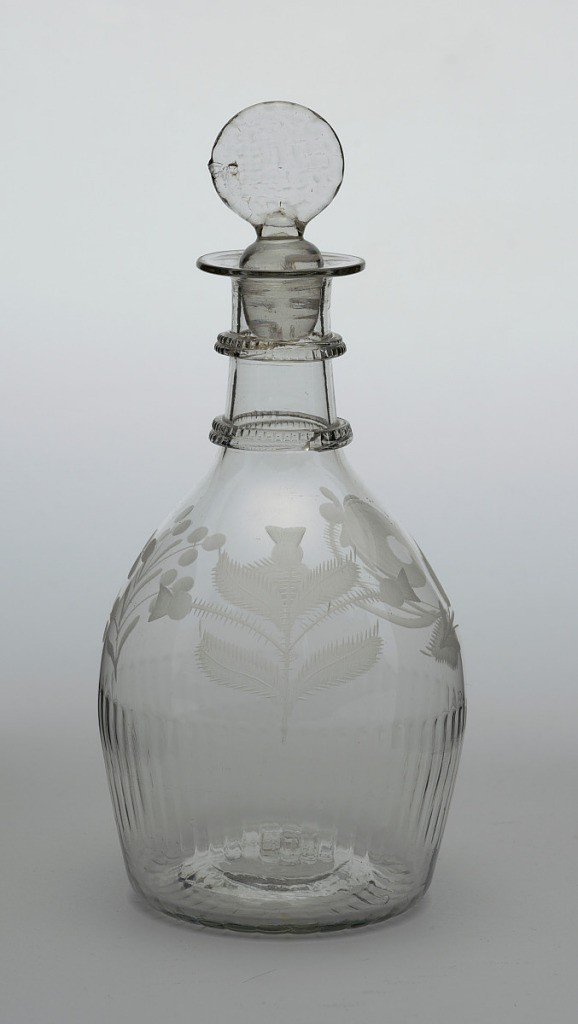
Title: Decanter and stopper
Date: ca. 1800
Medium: Cut and engraved blown glass
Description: Bulbous, lightly blown body, 2 neck rings-knotched, everted lip, row of faint molded vertical fluting bottom of sides, above engraved with a rose, thistle and shamrock; target shaped stopper with waffle pattern; bottom: pontil mark surrounded by maker's mark (faint) and light fluting to edge.